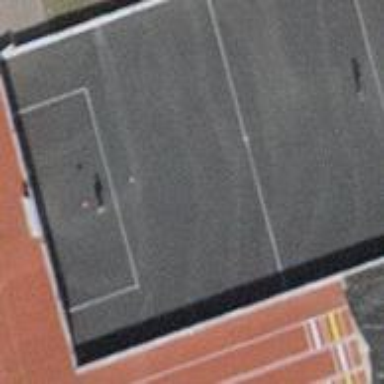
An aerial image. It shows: Asphalt pitch designated for street hockey.